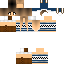
A male human skin with medium skin, wearing brown long hair dressed in a blue hoodie and brown pants, featuring a closed mouth.